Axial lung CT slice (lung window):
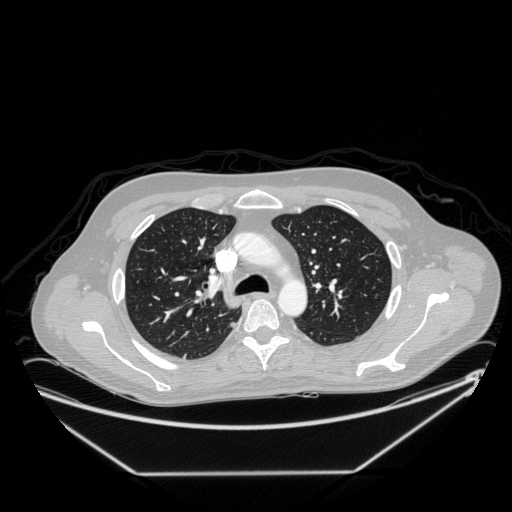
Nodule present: yes
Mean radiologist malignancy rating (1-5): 3